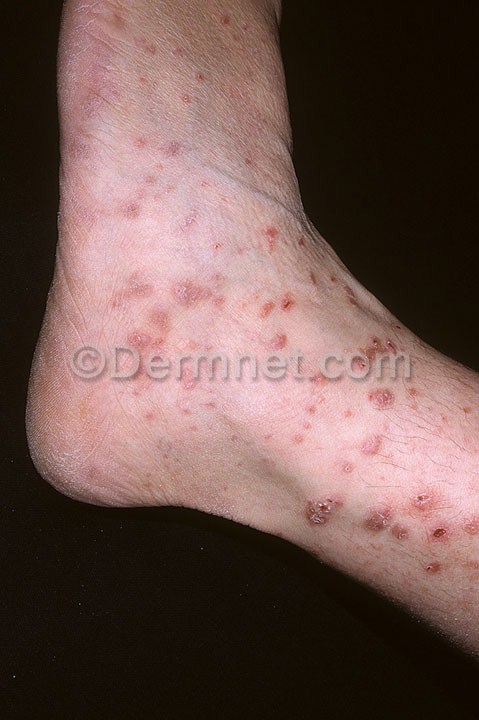
Disease: Psoriasis pictures Lichen Planus and related diseases